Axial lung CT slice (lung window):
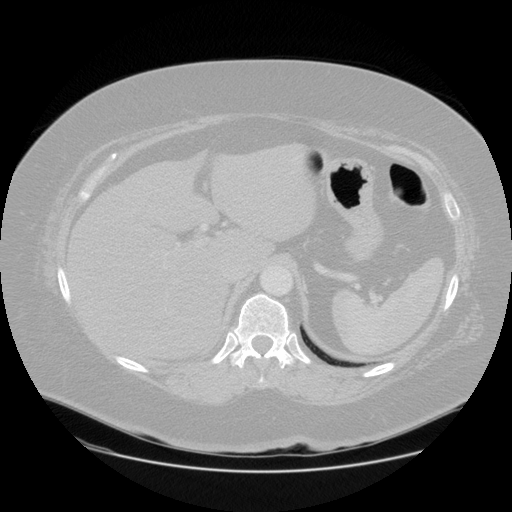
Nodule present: no